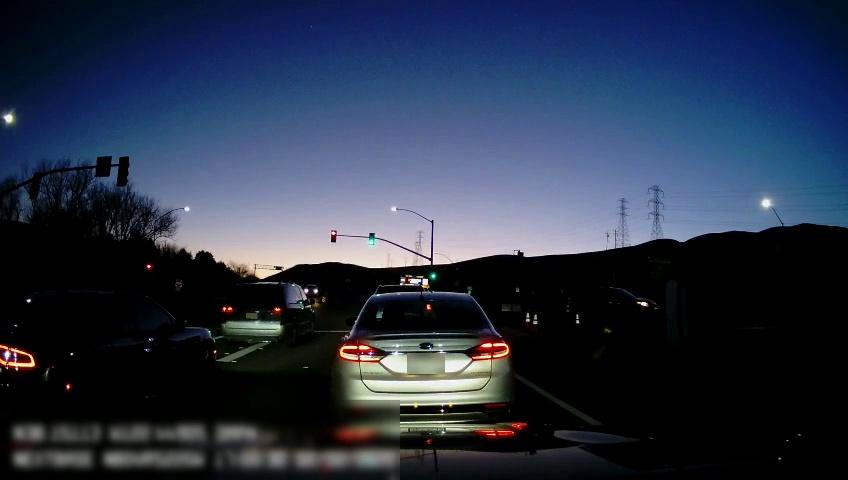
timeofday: Dusk/Dawn/Twilight
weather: Other
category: Drivable Space
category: Vehicles | SUV
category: Vehicles | Car
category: Vehicles | Car
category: Vehicles | SUV
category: Vehicles | Car
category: Vehicles | Car
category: Lanes | Current Lane
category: Lanes | Current Lane
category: Lanes | Alternate Lane
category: Traffic | Lights
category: Traffic | Lights
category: Traffic | Lights
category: Traffic | Lights